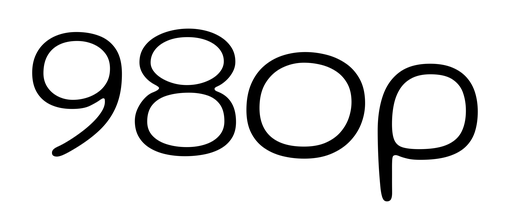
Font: Gluten_ExtraLight